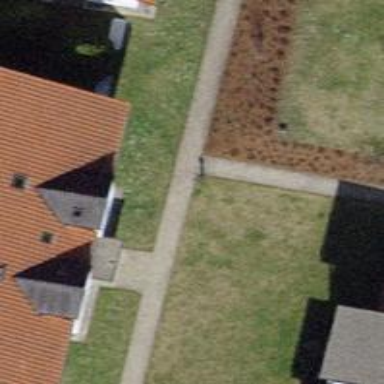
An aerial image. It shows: Sidewalk.